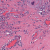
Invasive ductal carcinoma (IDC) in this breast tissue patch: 0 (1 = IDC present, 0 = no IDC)